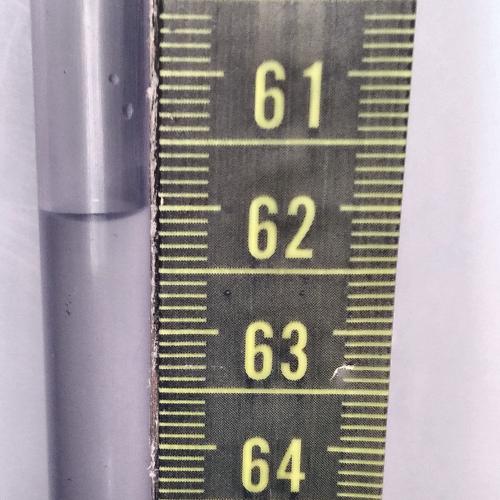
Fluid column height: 62.0 cm